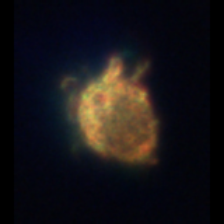
Taxon: Ciliates
Group: Other